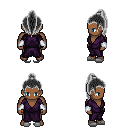
a pixel art fantasy rpg character, male body template, human, dark skin, purple robe, magenta pants, gray long topknot hairstyle, white cloth bracers, white slippers, four views (front, back, left, right), 2x2 character sprite sheet, small pixel art, hard edges, no anti-aliasing